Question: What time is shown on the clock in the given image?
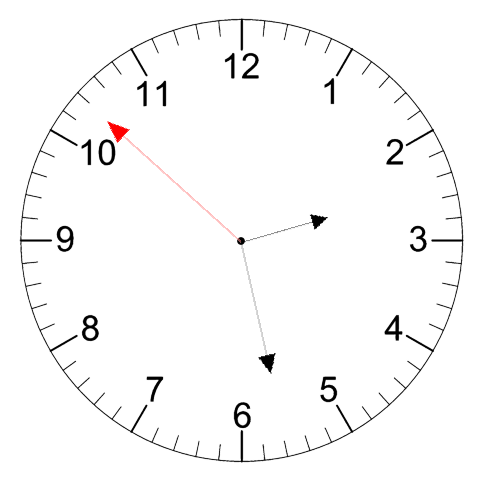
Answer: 02:27:52